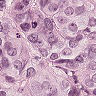
Metastatic tissue present: yes